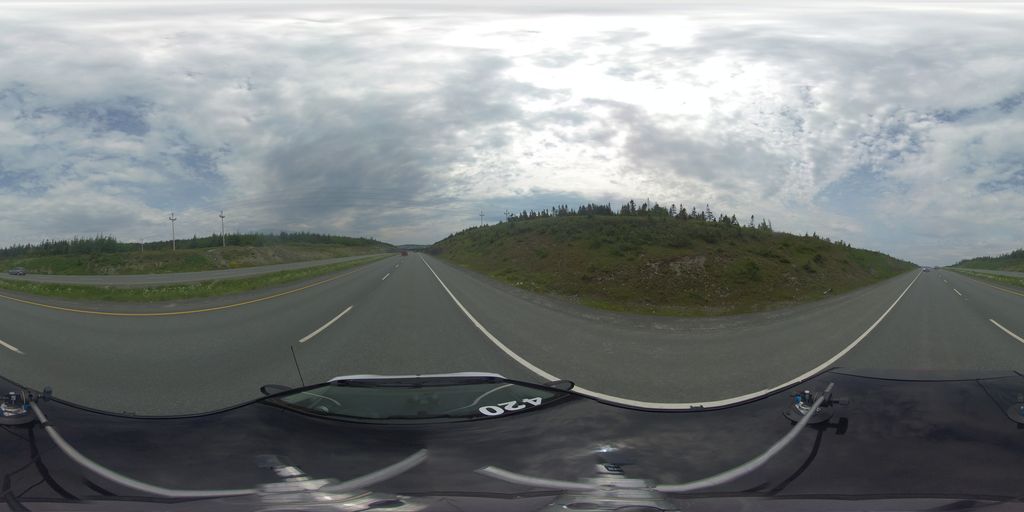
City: st_johns